Question: Good day, I am having this problem where I am trying to retrieve the record from 2 tables

'''
class Leads extends Eloquent
{
public function leademail()
{
return $this->hasMany('LeadDetailEmails');
}
}
class LeadDetailEmails extends Eloquent
{
public function lead()
{
return $this->belongsTo('Leads');
}
}
class Category extends BaseController
{
public function fetchRecord()
{
$result = Leads::with('leademail')->get();
}
}
'''
leadDetailEmails has foreign key set in the migration file
'''
$table->foreign('lead_id')->references('id')->on('leads')->onDelete('cascade');
'''
I am getting this error:
'''
"message":"SQLSTATE[42S22]: Column not found: 1054 Unknown column 'lead_detail_emails.leads_model_id' in 'where clause' (SQL: select * from 'lead_detail_emails' where 'lead_detail_emails'.'leads_model_id' in (1, 2, 3))"
'''
What can I do to fix the error? also, if there will be a third table(LeadDetailContact), how can I eager loading the table?
thanks.
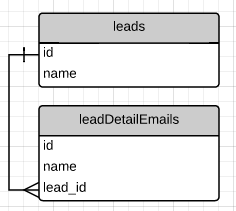
Answer: You should try specifying your table name for 'LeadDetailEmails' in the following way:
'''
class LeadDetailEmails extends Eloquent
{
protected $table = 'leadDetailEmails';
public function lead()
{
return $this->belongsTo('Leads');
}
}
'''
And if you have more relations you want to get with eager loading you can do it this way:
'''
$result = Leads::with('leademail', 'leadcontact')->get();
'''